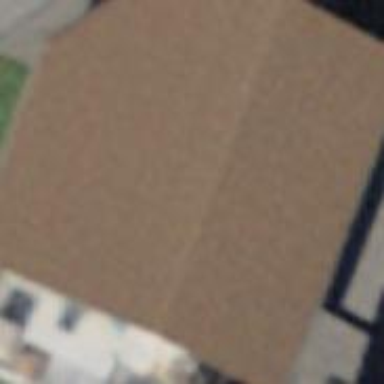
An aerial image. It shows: Rural barn.